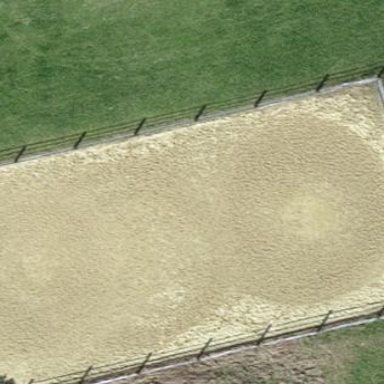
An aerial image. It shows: Equestrian pitch for leisure land use.